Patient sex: M
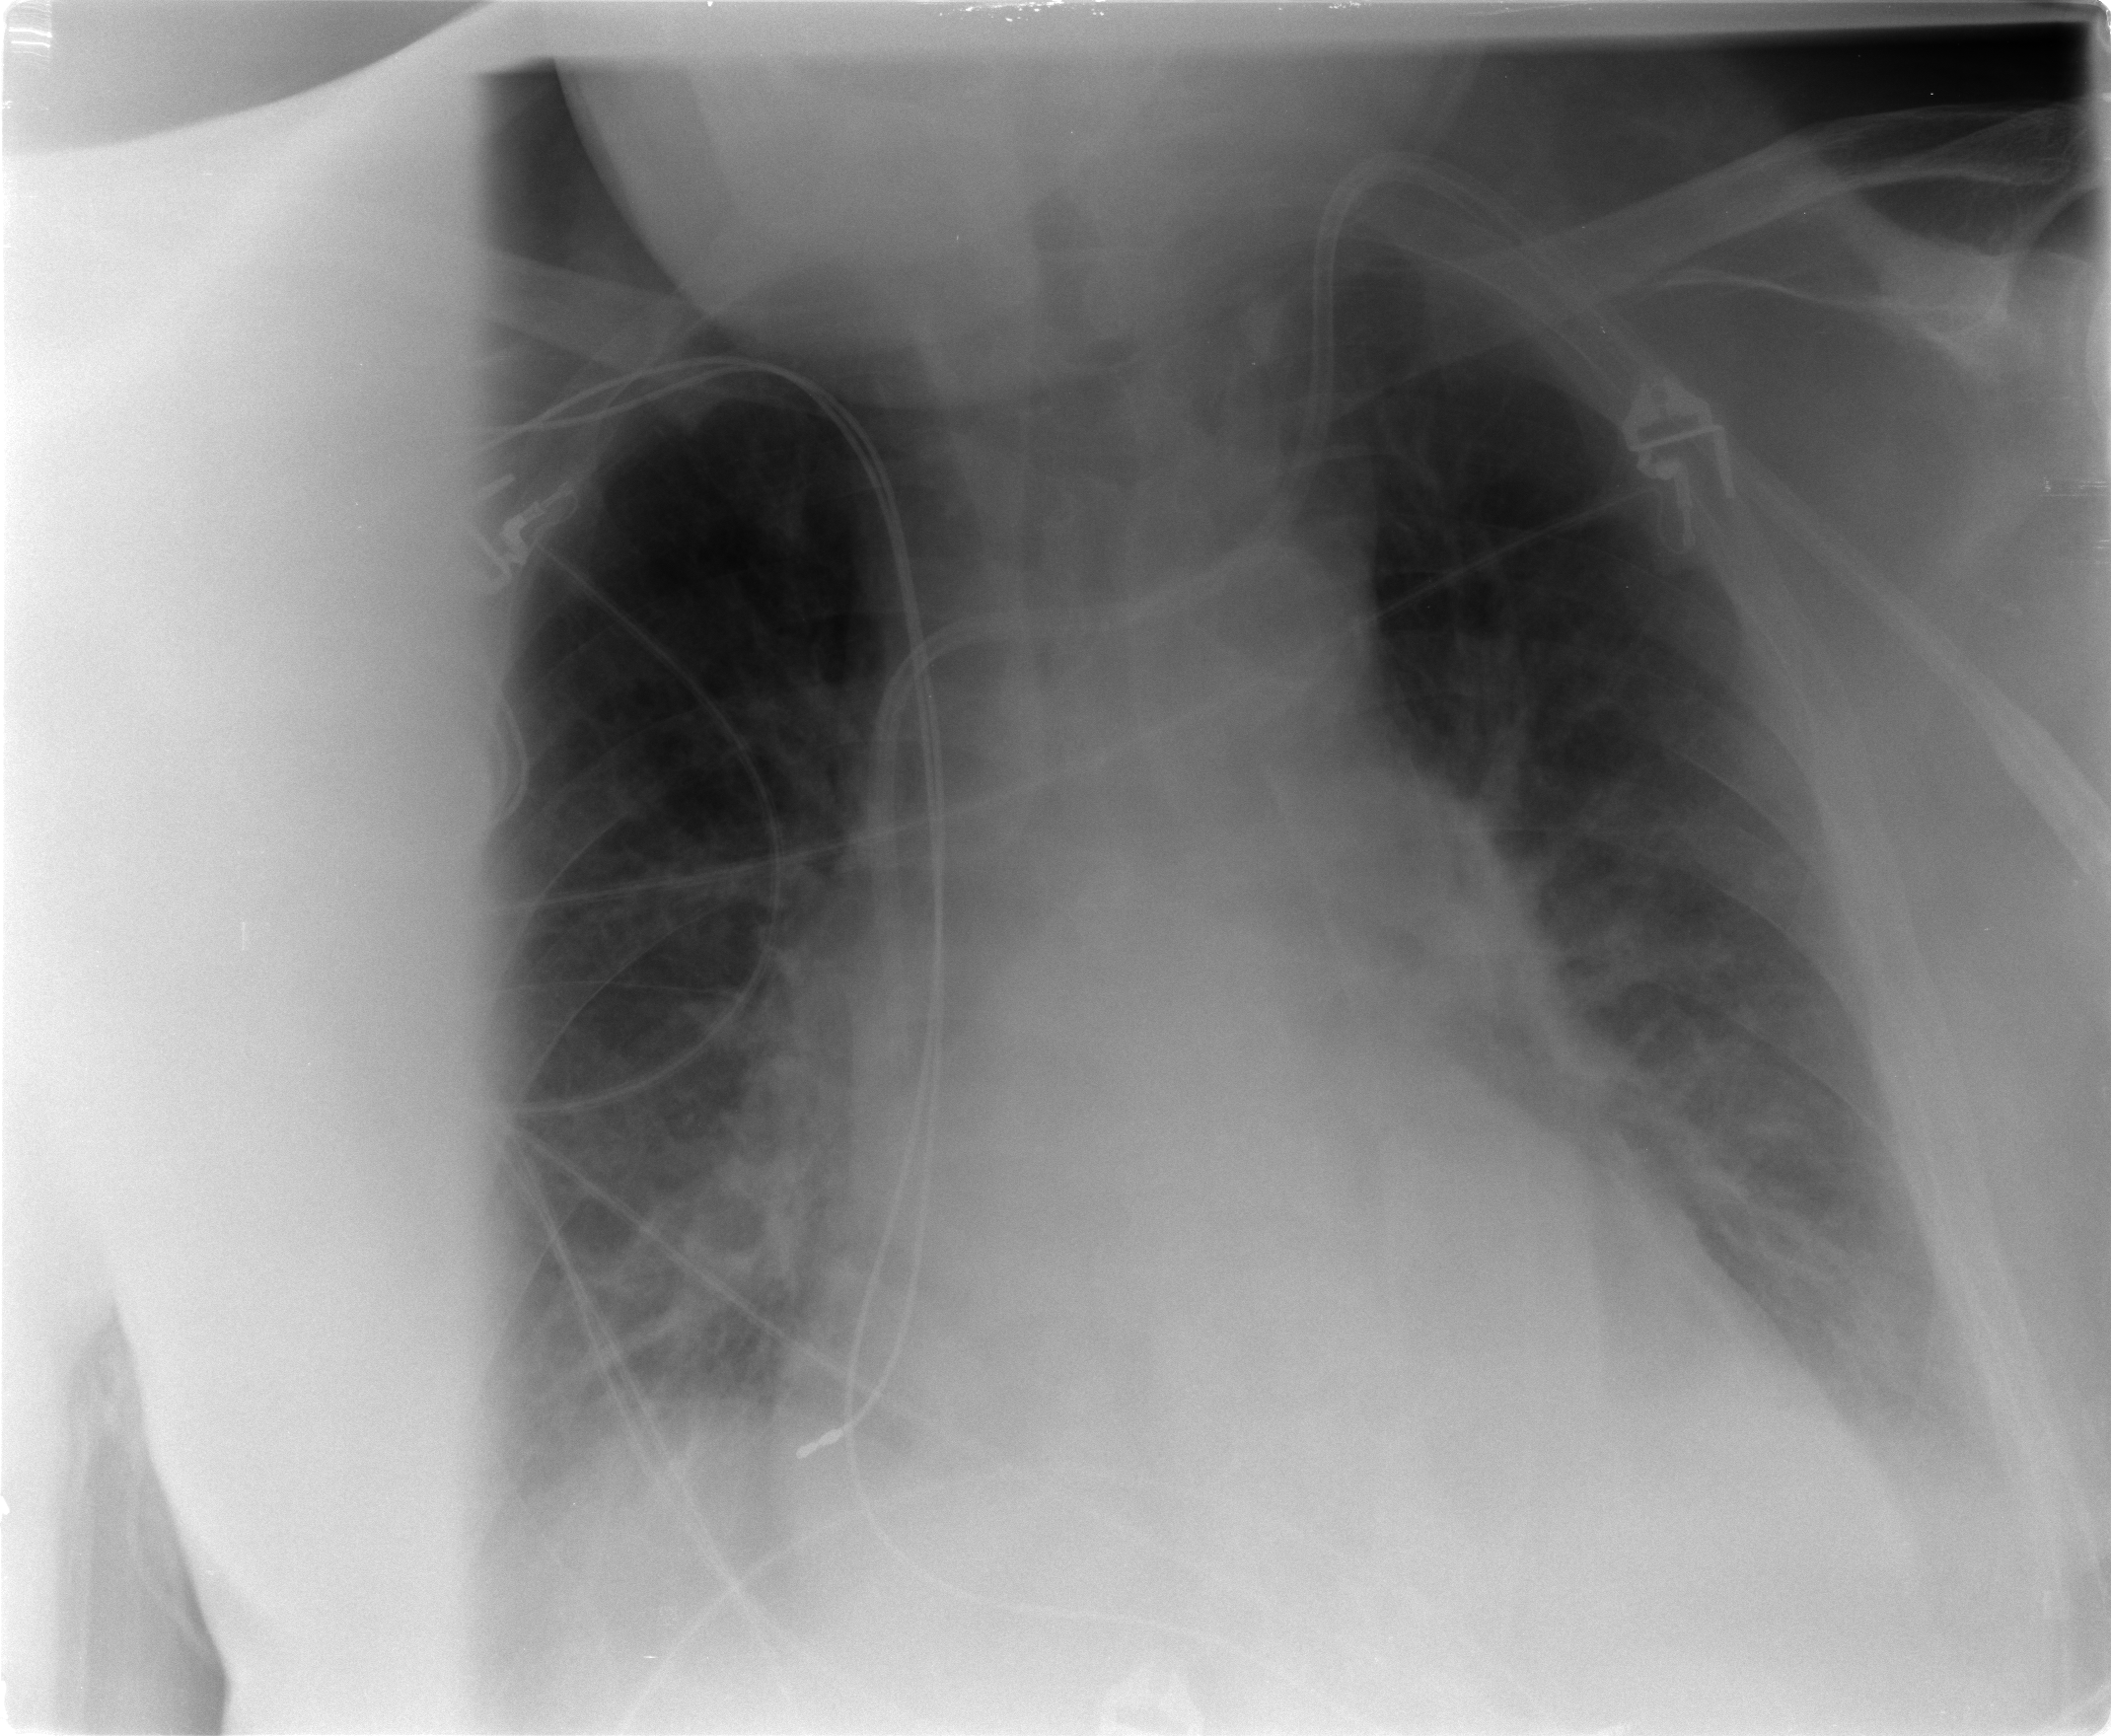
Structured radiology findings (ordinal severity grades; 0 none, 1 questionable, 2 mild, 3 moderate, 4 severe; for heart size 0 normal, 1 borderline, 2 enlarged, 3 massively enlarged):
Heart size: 2
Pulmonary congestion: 2
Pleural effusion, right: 2
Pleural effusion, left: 2
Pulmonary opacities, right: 1
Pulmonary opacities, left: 1
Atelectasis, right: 2
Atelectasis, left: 2